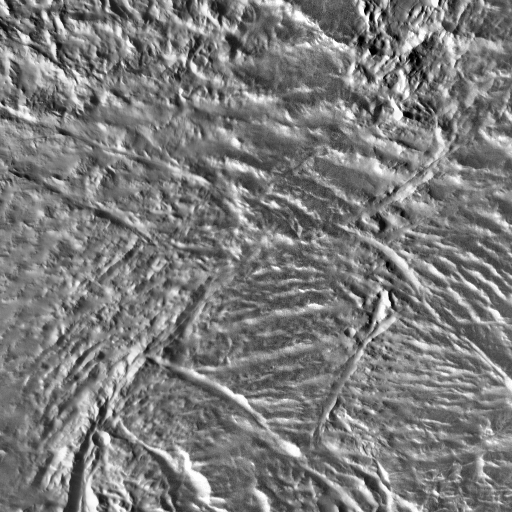
Crater classes present: Background, Other